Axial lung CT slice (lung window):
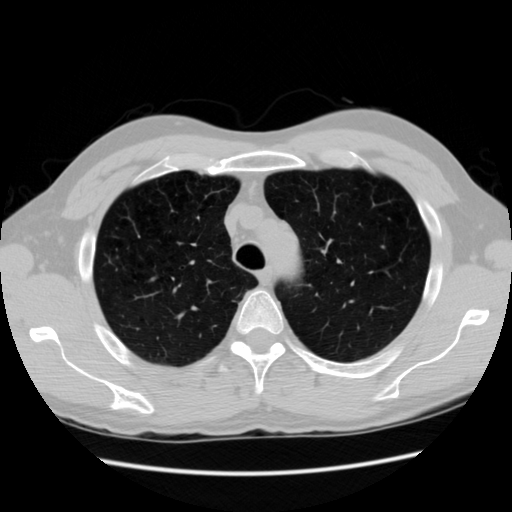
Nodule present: no